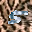
Label: 5